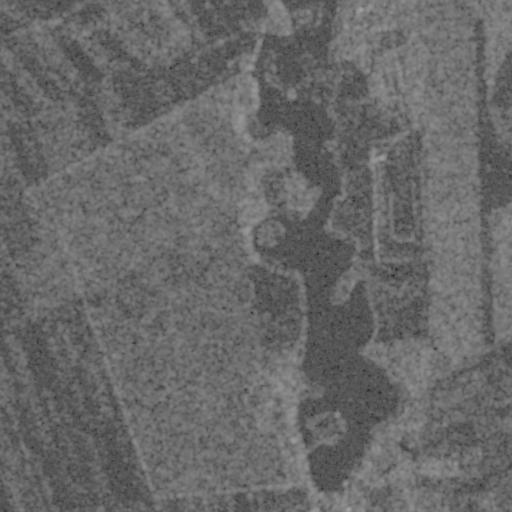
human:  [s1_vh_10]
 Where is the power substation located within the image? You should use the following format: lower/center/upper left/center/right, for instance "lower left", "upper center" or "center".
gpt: The power substation is located in the lower right of the image.
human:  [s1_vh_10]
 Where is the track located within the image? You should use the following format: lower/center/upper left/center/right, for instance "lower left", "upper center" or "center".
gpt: The track is located in the center right of the image.
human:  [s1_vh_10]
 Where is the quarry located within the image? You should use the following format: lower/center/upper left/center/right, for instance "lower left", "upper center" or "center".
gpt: There is no quarry in the image.

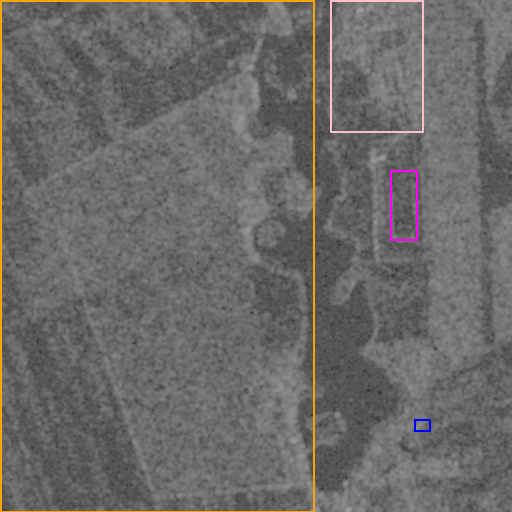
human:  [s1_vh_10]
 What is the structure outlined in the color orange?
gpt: The structure outlined in orange is a crop field.
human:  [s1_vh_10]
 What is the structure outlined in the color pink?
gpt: The structure outlined in pink is a park.
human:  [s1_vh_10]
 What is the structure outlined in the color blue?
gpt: The structure outlined in blue is a power substation.
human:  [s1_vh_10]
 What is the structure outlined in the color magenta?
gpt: The structure outlined in magenta is a track.
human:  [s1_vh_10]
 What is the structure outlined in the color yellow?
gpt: There is no yellow outline.